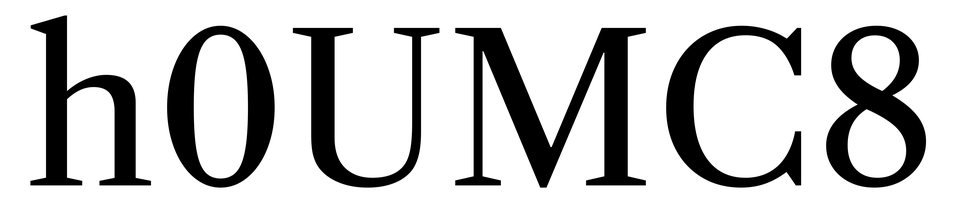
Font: LibreCaslonText_Regular